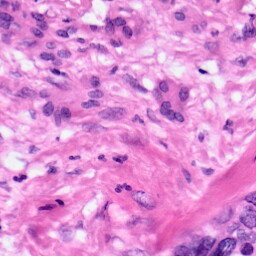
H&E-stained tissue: Pancreatic